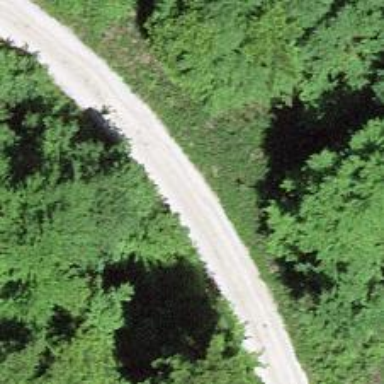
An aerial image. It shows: Track with fine gravel surface. The track type is grade 2.